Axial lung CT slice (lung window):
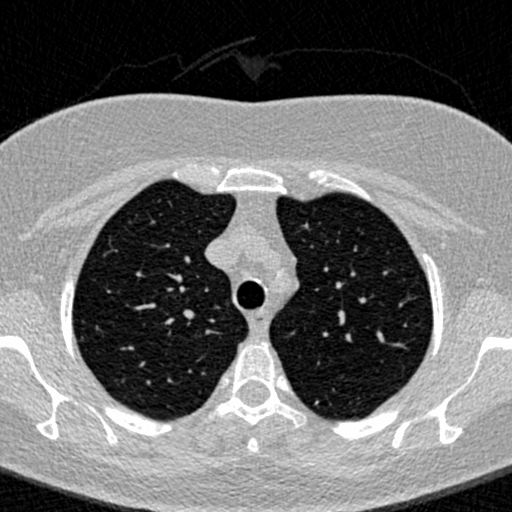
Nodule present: no